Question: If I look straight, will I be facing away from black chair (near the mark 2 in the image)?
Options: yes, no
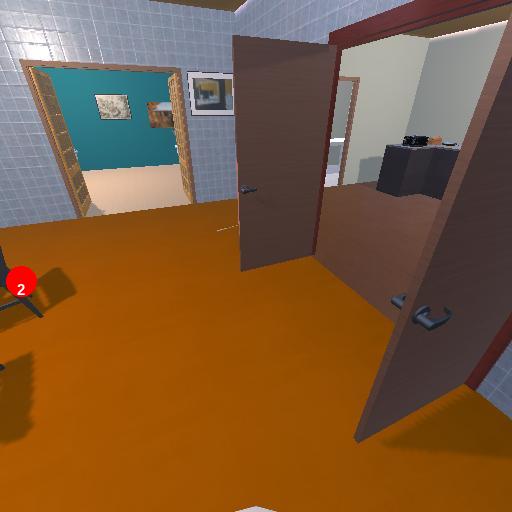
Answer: yes